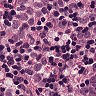
Metastatic tissue present: yes